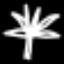
Label: palm tree